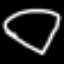
Label: diamond